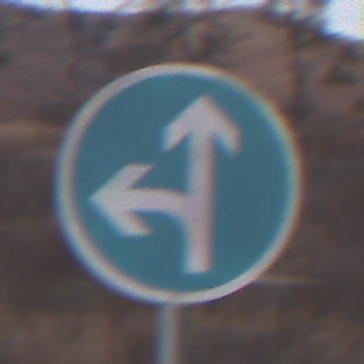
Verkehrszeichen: VorgeschriebeneFahrtrichtungGeradeausOderLinks
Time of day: SunriseSunset
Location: Outdoor (Suburban)
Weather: PartlyCloudy
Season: NotSpecified
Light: Natural